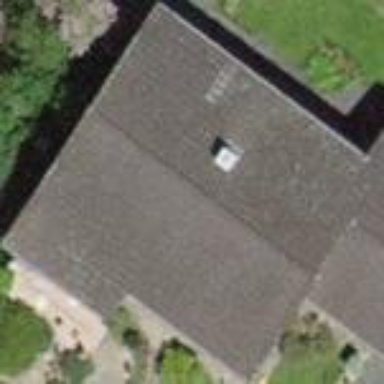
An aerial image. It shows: Gabled roof house.